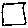
Label: square